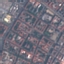
Label: Residential